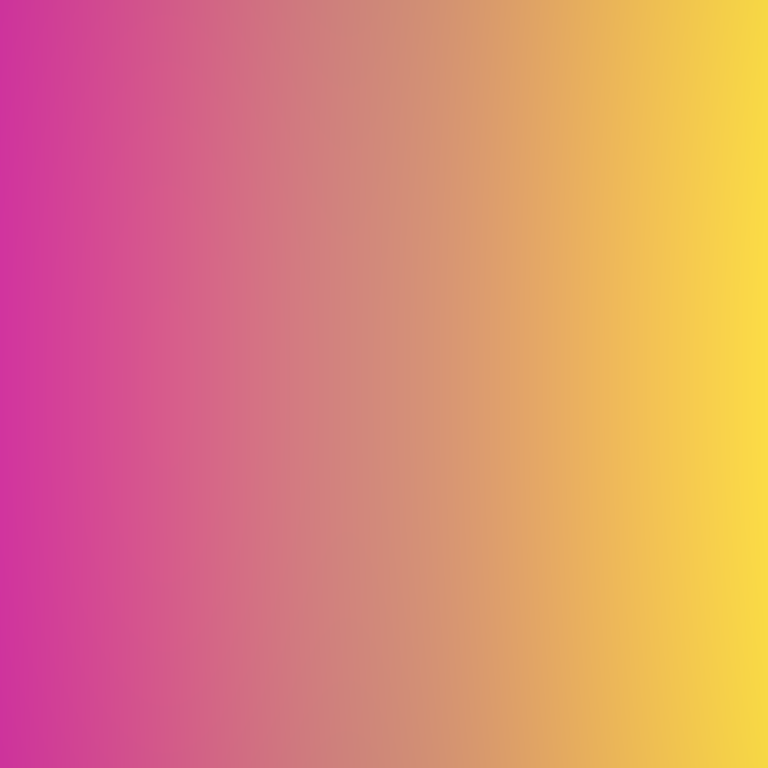
Abstract light effect, smooth gradient from vibrant magenta to bright yellow, energetic atmosphere, soft glow, no room, no furniture, no objects.